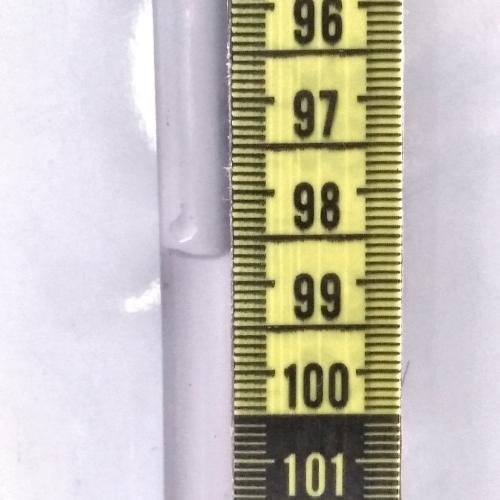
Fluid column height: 98.7 cm